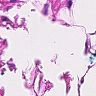
Metastatic tissue present: no